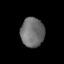
Tissue: lung
Cell type: Epithelial cells
Senescence score: 0.1786
Nuclear area (px): 679
Mean DAPI intensity: 111.11